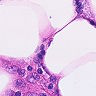
Metastatic tissue present: no